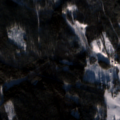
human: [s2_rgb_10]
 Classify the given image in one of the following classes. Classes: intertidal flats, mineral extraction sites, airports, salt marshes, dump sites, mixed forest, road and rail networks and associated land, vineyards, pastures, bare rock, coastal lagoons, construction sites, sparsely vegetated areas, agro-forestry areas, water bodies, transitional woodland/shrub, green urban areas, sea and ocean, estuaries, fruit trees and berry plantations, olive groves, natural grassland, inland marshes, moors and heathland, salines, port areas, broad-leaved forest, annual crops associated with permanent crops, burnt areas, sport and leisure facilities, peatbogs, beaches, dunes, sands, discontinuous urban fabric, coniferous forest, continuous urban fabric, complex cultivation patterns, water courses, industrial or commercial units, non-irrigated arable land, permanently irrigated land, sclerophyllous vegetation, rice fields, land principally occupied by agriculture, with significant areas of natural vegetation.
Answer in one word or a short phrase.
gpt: land principally occupied by agriculture, with significant areas of natural vegetation, coniferous forest, mixed forest